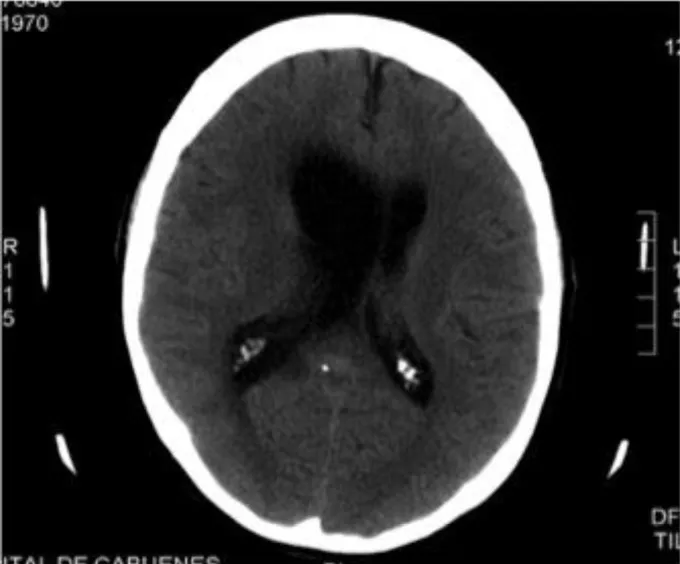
Cranial computed tomography reveals marked hydrocephalus and hipodensity around ventricles.
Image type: radiology (ct)